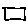
Label: square